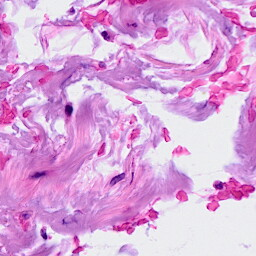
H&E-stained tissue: Breast